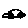
Label: car